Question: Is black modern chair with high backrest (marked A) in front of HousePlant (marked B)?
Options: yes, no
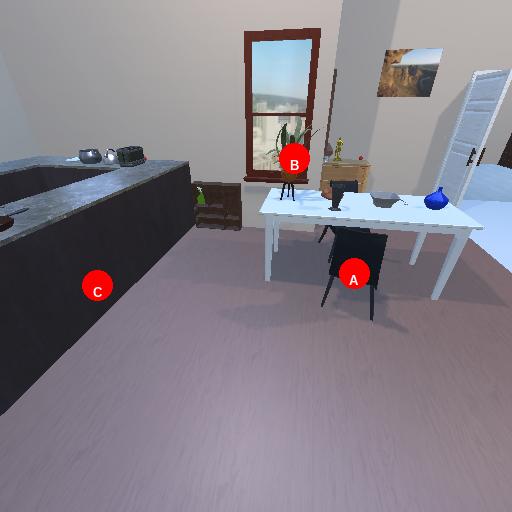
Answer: yes